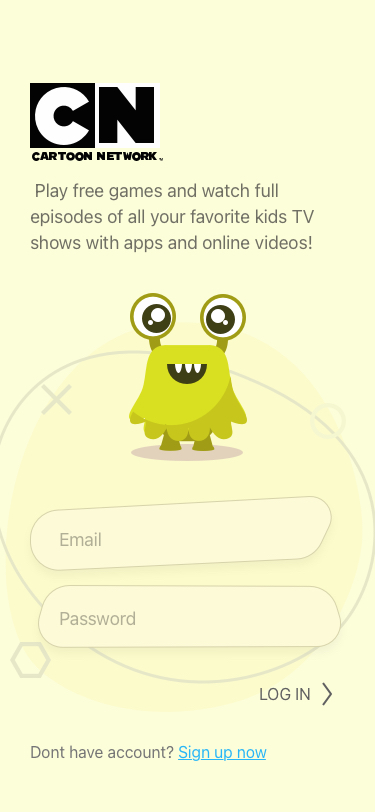
Text in this UI design:
Log in
Password
Email
 Play free games and watch full episodes of all your favorite kids TV shows with apps and online videos!

Dont have account? Sign up now